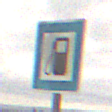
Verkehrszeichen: Tankstelle
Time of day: Midday
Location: Outdoor (Nature)
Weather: Overcast
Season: NotSpecified
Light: Natural